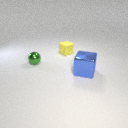
large blue metal cube in front of small yellow rubber cube